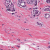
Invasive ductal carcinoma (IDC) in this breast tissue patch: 0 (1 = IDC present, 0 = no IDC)